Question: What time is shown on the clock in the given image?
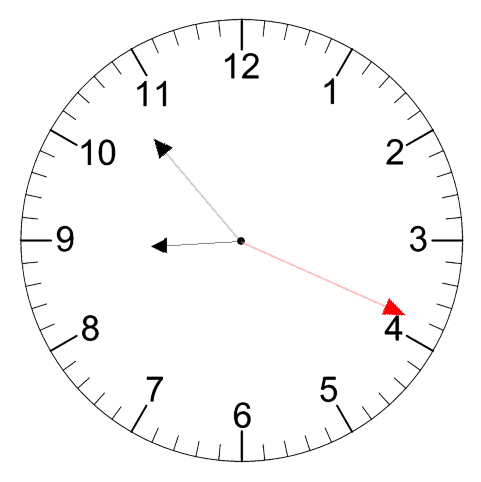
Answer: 08:53:19